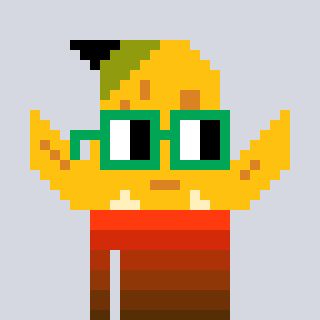
a pixel art character with square green glasses, a banana-shaped head and a peachy-colored body on a cool background